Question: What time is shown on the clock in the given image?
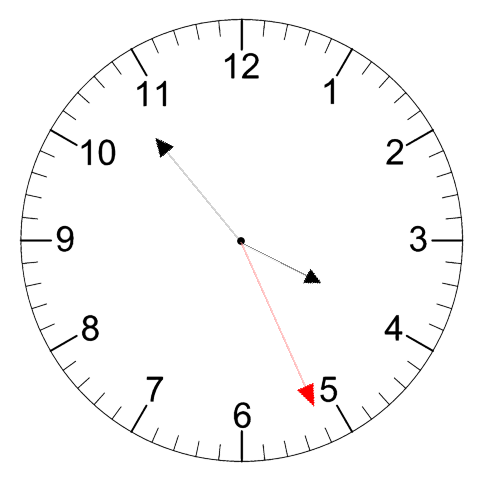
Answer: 03:53:26